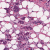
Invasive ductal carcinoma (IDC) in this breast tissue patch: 1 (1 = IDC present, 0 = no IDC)